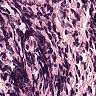
Metastatic tissue present: no